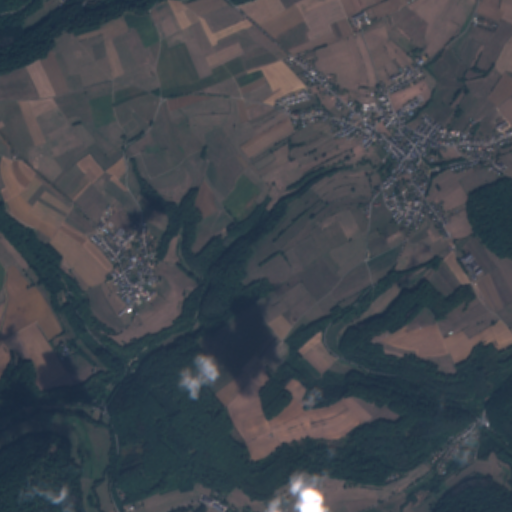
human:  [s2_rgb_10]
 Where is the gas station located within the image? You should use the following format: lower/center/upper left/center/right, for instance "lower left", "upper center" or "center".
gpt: The gas station is located in the lower right of the image.
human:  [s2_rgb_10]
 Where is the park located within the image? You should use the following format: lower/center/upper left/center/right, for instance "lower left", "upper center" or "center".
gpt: The park is located in the upper right of the image.
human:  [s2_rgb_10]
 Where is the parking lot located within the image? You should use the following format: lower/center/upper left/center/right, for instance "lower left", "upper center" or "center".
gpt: The parking lot is located in the right of the image.
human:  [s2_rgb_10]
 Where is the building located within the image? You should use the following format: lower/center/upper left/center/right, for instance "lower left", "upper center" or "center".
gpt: There is no building in the image.